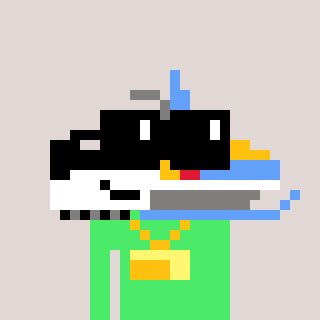
a pixel art character with square black sunglasses, a snowmobile-shaped head and a teal-colored body on a warm background